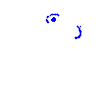
Particle: electron